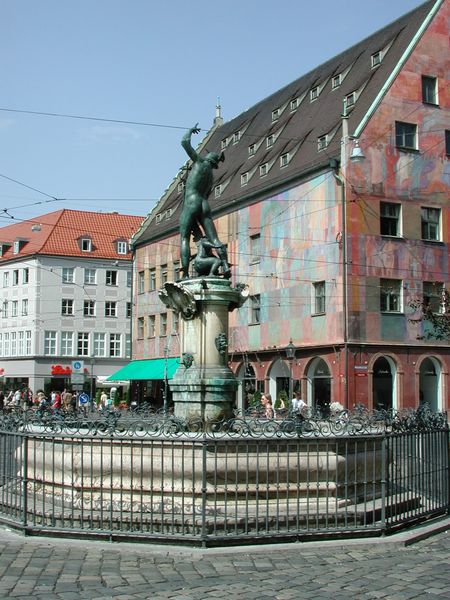
Titel: Merkurbrunnen in Augsburg
Künstler: Adriaen de Vries
Standort: Augsburg, Moritzplatz (EU - D - B)
Schlagwörter: gemälde, mann, wasser, grün, menschen, stadt, bunt, fenster, türkis, dach, haus, zaun, häuser, gitter, figur, rosa, brunnen, bogen, fassade, fassaden, pflaster, dächer, platz, foto, fotografie, gauben, dachgauben, gaube, markise, ststue